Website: crate-barrel
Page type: payment
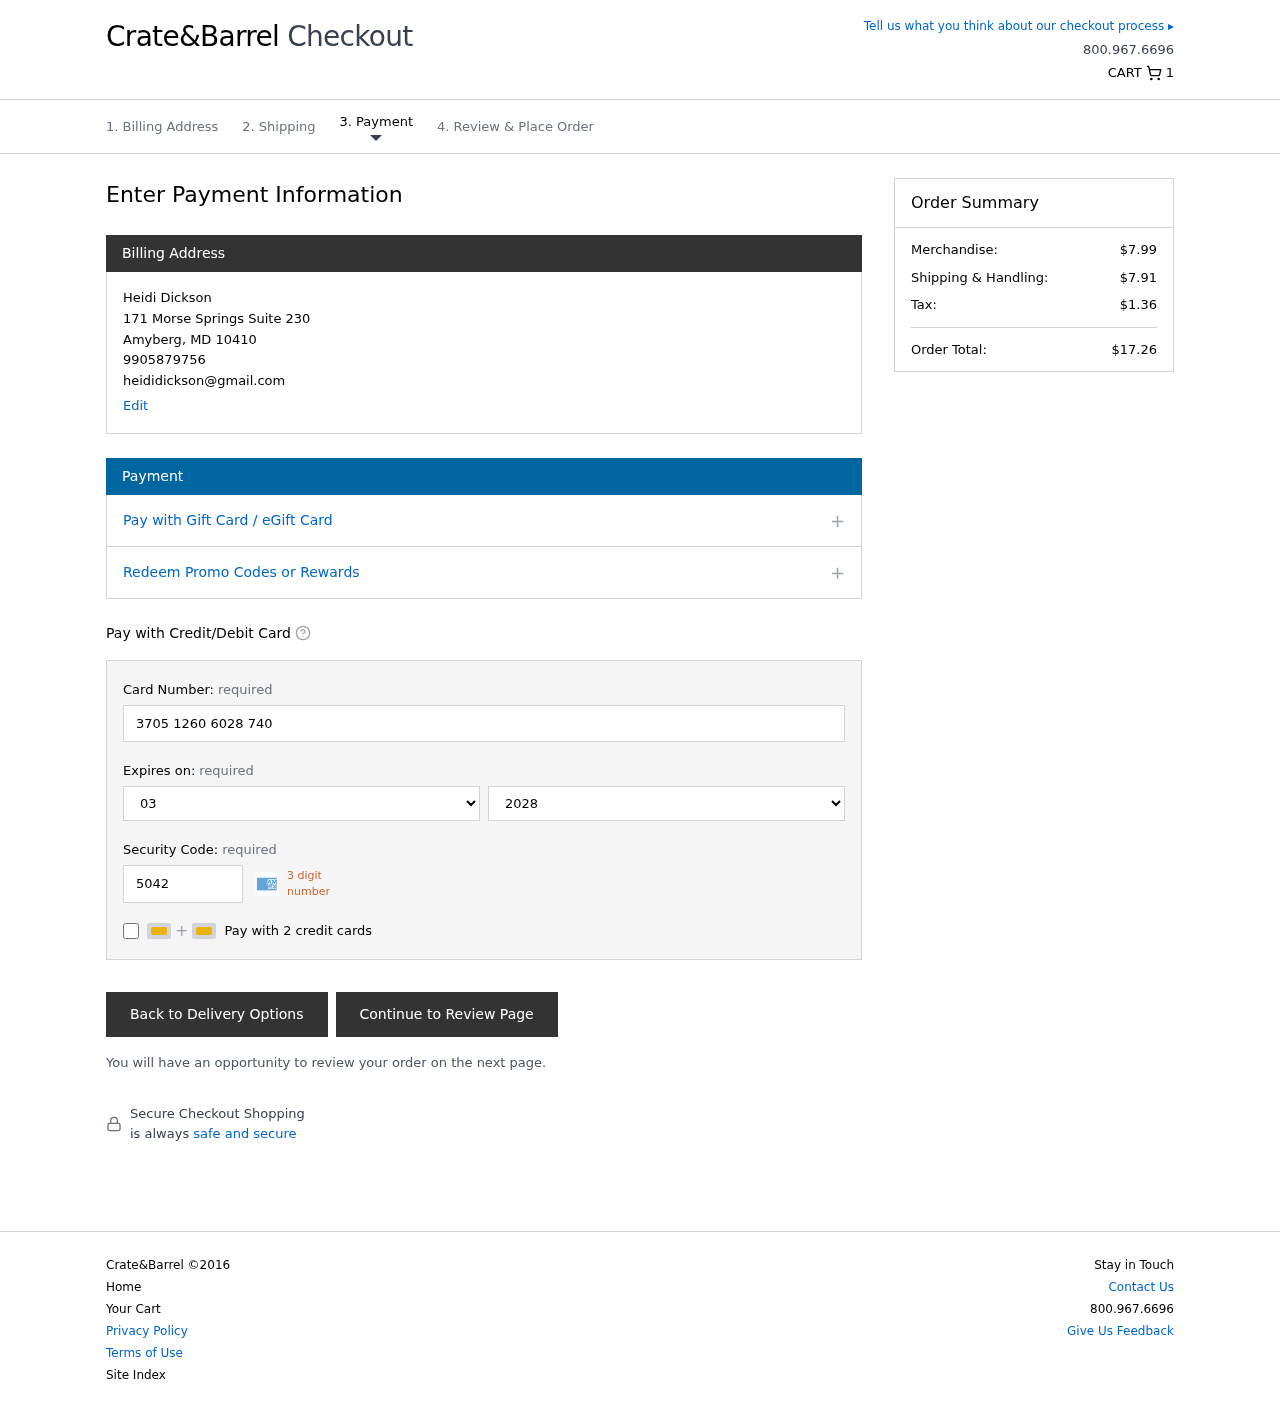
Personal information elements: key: PII_CARD_CVV
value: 5042
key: PII_CARD_EXPIRY_MONTH
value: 03
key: PII_CARD_EXPIRY_YEAR
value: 28
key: PII_CARD_NUMBER
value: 3705 1260 6028 740
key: PII_CITY
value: Amyberg
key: PII_EMAIL
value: heididickson@gmail.com
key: PII_FULLNAME
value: Heidi Dickson
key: PII_PHONE
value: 9905879756
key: PII_POSTCODE
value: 10410
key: PII_STATE_ABBR
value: MD
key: PII_STREET
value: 171 Morse Springs Suite 230
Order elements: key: ORDER_NUM_ITEMS
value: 1
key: ORDER_SUBTOTAL
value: $7.99
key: ORDER_SHIPPING_COST
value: $7.91
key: ORDER_TAX
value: $1.36
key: ORDER_TOTAL
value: $17.26